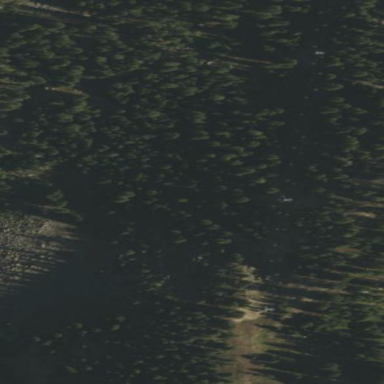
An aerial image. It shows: Area of evergreen woodland.